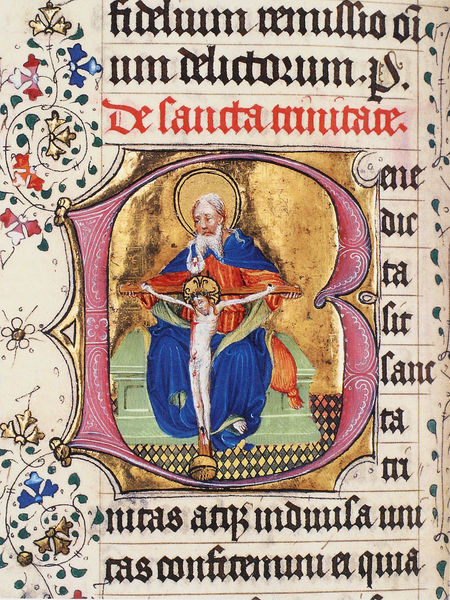
Titel: Hoya - Missale
Künstler: Meister des Zweder van Culemborg
Standort: Herstellungsort: Utrecht (EU - NL)
Institution: Münster, Universitäts- und Landesbibliothek
Schlagwörter: blau, blätter, gott, weiß, grün, schwarz, blüten, rot, ornament, bibel, sockel, bild, kirche, boden, gewand, gold, ranken, schrift, thron, verzierung, blut, buch, kreuz, seite, text, buchstaben, grab, jesus, kreuzigung, pieta, heiliger, jesu, letter, handschrift, aureole, weltkugel, latein, christ, gottvater, heilgenschein, manuskript, minuskel, b, d, bibelblatt, heilige vereinigung